Question: this is my piece of code ..
'''
ALTER TABLE ADDRESS
ADD CONSTRAINT ADDRESS_PK PRIMARY KEY(ID),
ADD CONSTRAINT ADDRESS_FK FOREIGN KEY (ID) REFERENCES CUSTOMER (ID)
'''
I created constraints in SQL YoG but in xampp it shows some issues. Any suggestion

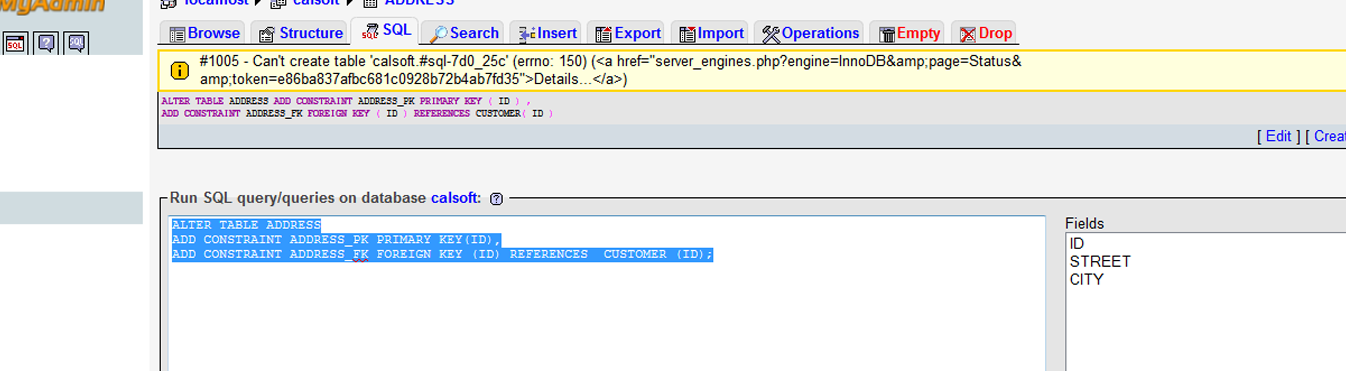
Answer: ## Foreign key checklist:
- - - - 'UNSIGNED'- 'UNIQUE'- 'NULL'